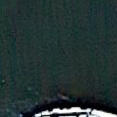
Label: Civil_yacht